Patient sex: M
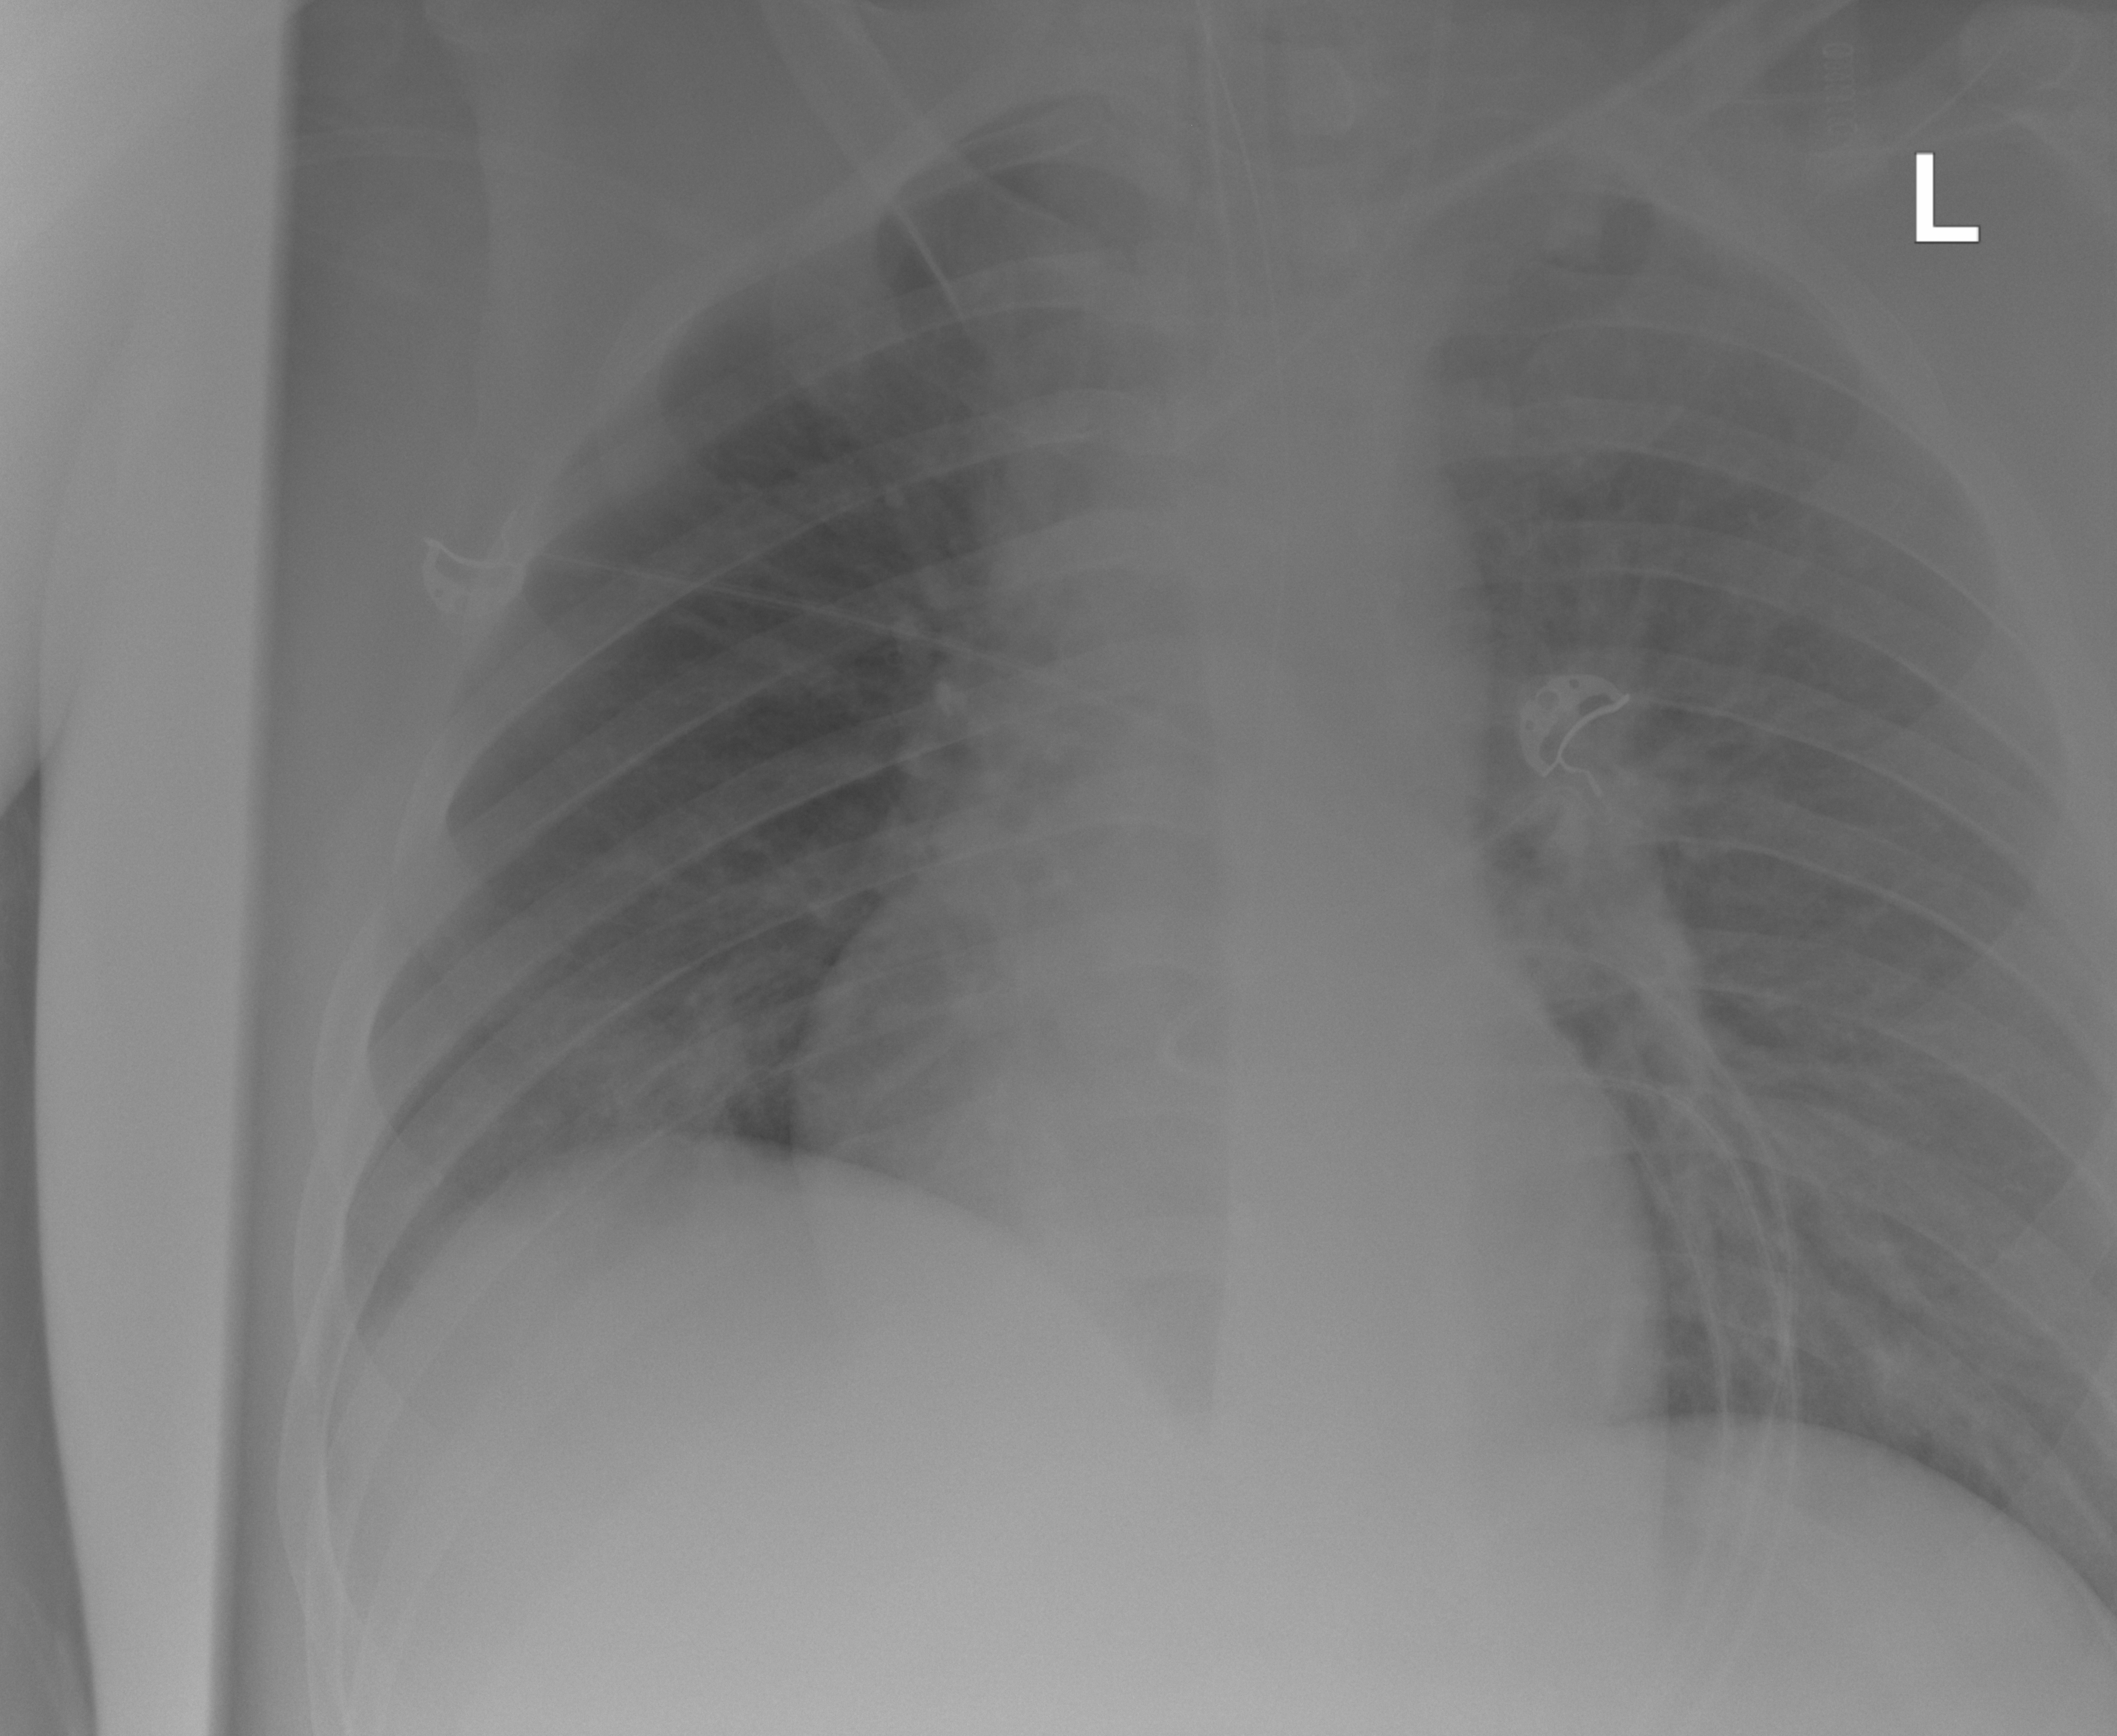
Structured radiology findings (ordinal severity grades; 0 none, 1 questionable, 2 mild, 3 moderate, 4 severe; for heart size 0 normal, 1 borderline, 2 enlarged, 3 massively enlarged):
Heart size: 0
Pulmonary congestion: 0
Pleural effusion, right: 0
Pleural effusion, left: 0
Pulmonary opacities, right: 2
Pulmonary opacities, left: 2
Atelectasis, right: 0
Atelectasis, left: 0